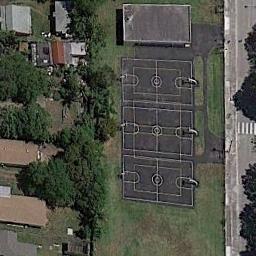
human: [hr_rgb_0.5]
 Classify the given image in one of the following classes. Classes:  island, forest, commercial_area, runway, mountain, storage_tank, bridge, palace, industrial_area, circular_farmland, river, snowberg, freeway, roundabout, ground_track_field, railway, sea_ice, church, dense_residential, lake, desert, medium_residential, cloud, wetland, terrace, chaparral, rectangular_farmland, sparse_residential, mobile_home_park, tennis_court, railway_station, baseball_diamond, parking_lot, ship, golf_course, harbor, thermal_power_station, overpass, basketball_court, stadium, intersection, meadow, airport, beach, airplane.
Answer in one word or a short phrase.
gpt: basketball_court